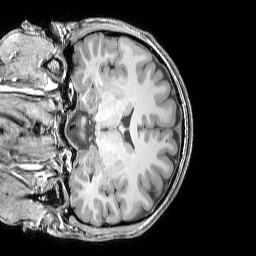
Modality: T1w
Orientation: coronal
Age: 19
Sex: male
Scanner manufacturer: siemens
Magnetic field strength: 3 T
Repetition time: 1.9 s
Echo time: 0.00444 s